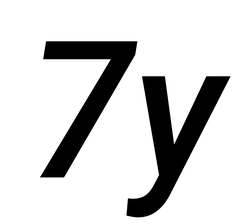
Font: Roboto-Italic_Medium_Italic